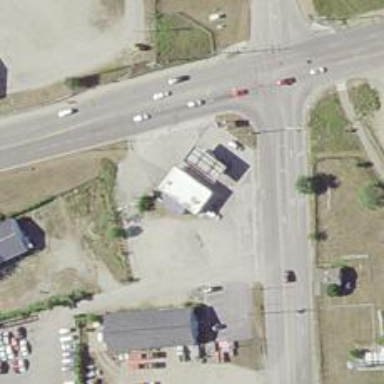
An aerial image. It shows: Convenience shop.